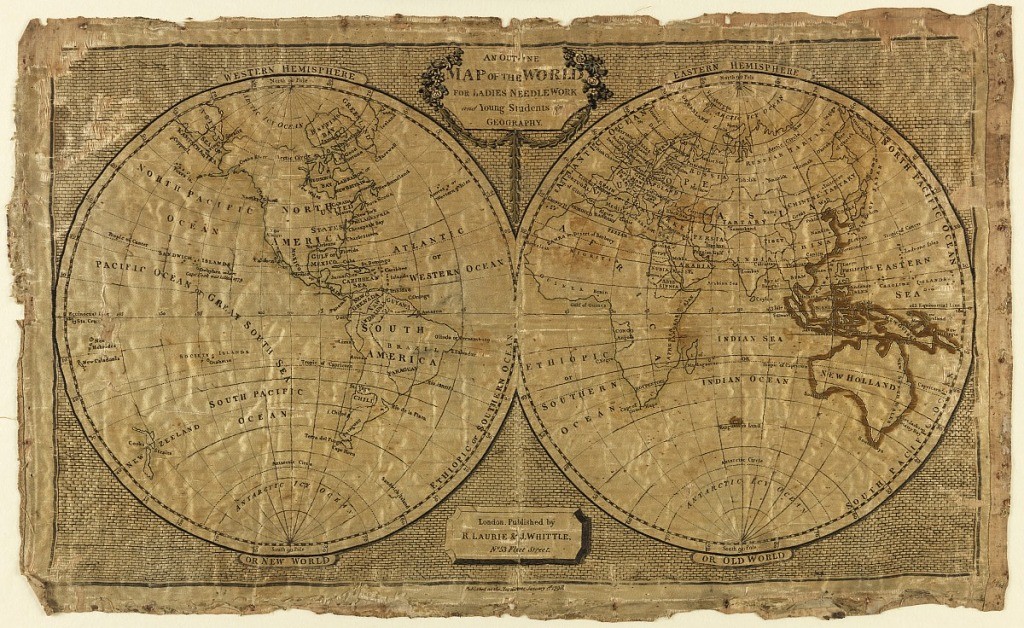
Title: An Outline Map of the World for Ladies Needlework and Young Students of Geography
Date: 1798
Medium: silk Technique: embroidered on satin weave Label: silk satin embroidered with silk
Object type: Map sampler
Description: A map sampler of the world showing the two hemispheres, labeled Western Hemisphere or New World and Eastern Hemisphere or Old World.